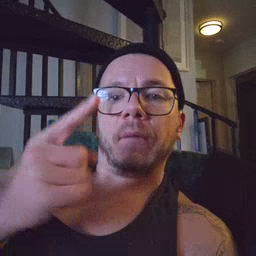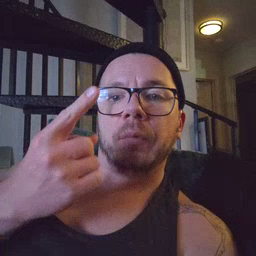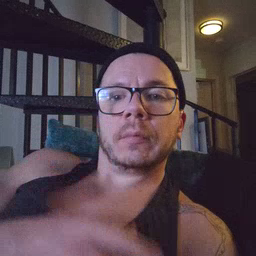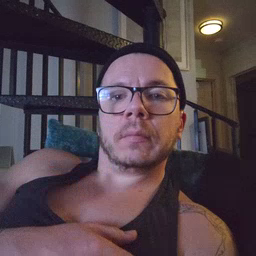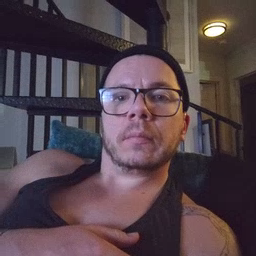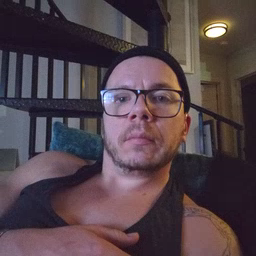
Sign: first